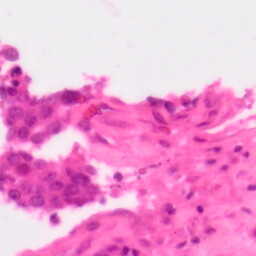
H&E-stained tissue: Colon